Question: Im having a problem with my ListView adapter, Everything is being parsed VIA json into the list View just fine but when I click on the ListView, it always shows me the results from the last parsed json in the ListView.
Here is my first class called Jobs:
'''
public class Jobs extends ListActivity {
// JSON Node names
private static final String jobs = "jobs";
private static final String job = "job";
private static final String pays = "pays";
private static final String ready_at = "ready_at";
private static final String due_by = "due_by";
private static final String customer_reference = "customer_reference";
private static final String pieces = "pieces";
private static final String weight = "weight";
private static final String pickup_name = "pickup_name";
private static final String pickup_addr1 = "pickup_addr1";
private static final String pickup_city = "pickup_city";
private static final String pickup_state = "pickup_state";
private static final String pickup_zip_postal = "pickup_zip_postal";
private static final String deliver_name = "deliver_name";
private static final String deliver_addr1 = "deliver_addr1";
private static final String deliver_city = "deliver_city";
private static final String deliver_state = "deliver_state";
private static final String deliver_zip_postal = "deliver_zip_postal";
private static final String signature_required = "signature_required";
private static final String pickup_to_see = "pickup_to_see";
private static final String pickup_room = "pickup_room";
private static final String pickup_phone = "pickup_phone";
private static final String deliver_to_see = "deliver_to_see";
private static final String deliver_room = "deliver_room";
private static final String pickup_special_instr = "pickup_special_instr";
private static final String deliver_special_instr = "deliver_special_instr";
private static final String deliver_phone = "deliver_phone";
String JOB, PAYS, READY_AT, DUE_BY, CUSTOMER_REFERENCE, PIECES, WEIGHT, PICKUP_NAME, PICKUP_ADDR1, PICKUP_CITY, PICKUP_STATE,
PICKUP_ZIP_POSTAL, DELIVER_NAME, DELIVER_ADDR1, DELIVER_CITY, DELIVER_STATE, DELIVER_ZIP_POSTAL, SIGNATURE_REQUIRED,
PICKUP_TO_SEE, PICKUP_ROOM, PICKUP_PHONE, DELIVER_TO_SEE, DELIVER_ROOM, PICKUP_SPECIAL_INSTR, DELIVER_SPECIAL_INSTR,
DELIVER_PHONE;
// Strings
String username, password, firstName, lastName, lastLatitudeUpdate, dvrcheckin, dvrScheduleToWork, dvrStartTime, jobs_assigned;
int checkedin, Minute, Hour, Minutedvr, Hourdvr, status;
Vibrator vib;
@Override
public void onCreate(Bundle savedInstanceState) {
super.onCreate(savedInstanceState);
setContentView(R.layout.jobs);
vib = (Vibrator) getSystemService(Context.VIBRATOR_SERVICE);
new ParseJobs().execute();
TextView assigned = (TextView) findViewById(R.id.assigned);
if (jobs_assigned.matches("0")){
assigned.setText("You have no jobs assigned");
} else {
assigned.setVisibility(View.GONE);
}
// selecting single ListView item
ListView lv = getListView();
// Launching new screen on Selecting Single ListItem
lv.setOnItemClickListener(new OnItemClickListener() {
@Override
public void onItemClick(AdapterView<?> parent, View view,
int position, long ide) {
vib.vibrate(40);
// Starting new intent
Intent in = new Intent(getApplicationContext(),
SingleMenuItemActivity.class);
in.putExtra(pays, PAYS);
in.putExtra(job, JOB);
in.putExtra(ready_at, READY_AT);
in.putExtra(due_by, DUE_BY);
in.putExtra(customer_reference, CUSTOMER_REFERENCE);
in.putExtra(pieces, PIECES);
in.putExtra(weight, WEIGHT);
in.putExtra(pickup_name, PICKUP_NAME);
in.putExtra(pickup_addr1, PICKUP_ADDR1);
in.putExtra(pickup_city, PICKUP_CITY);
in.putExtra(pickup_state, PICKUP_STATE);
in.putExtra(pickup_zip_postal, PICKUP_ZIP_POSTAL);
in.putExtra(deliver_name, DELIVER_NAME);
in.putExtra(deliver_addr1, DELIVER_ADDR1);
in.putExtra(deliver_city, DELIVER_CITY);
in.putExtra(deliver_state, DELIVER_STATE);
in.putExtra(deliver_zip_postal, DELIVER_ZIP_POSTAL);
in.putExtra(signature_required, SIGNATURE_REQUIRED);
in.putExtra(pickup_to_see, PICKUP_TO_SEE);
in.putExtra(pickup_room, PICKUP_ROOM);
in.putExtra(pickup_phone, PICKUP_PHONE);
in.putExtra(deliver_to_see, DELIVER_TO_SEE);
in.putExtra(deliver_room, DELIVER_ROOM);
in.putExtra(pickup_special_instr, PICKUP_SPECIAL_INSTR);
in.putExtra(deliver_special_instr, DELIVER_SPECIAL_INSTR);
in.putExtra(deliver_phone, DELIVER_PHONE);
startActivity(in);
Jobs.this.overridePendingTransition(R.anim.fadein, R.anim.fadeout);
}
});
}
public class ParseJobs extends AsyncTask<Void, Void, Void> {
// Hashmap for ListView
ArrayList<HashMap<String, String>> contactList = new ArrayList<HashMap<String, String>>();
// contacts JSONArray
JSONArray JOBS;
ProgressDialog VerifyDriver;
@Override
protected void onPreExecute() {
VerifyDriver = ProgressDialog.show(Jobs.this, "Getting Your Jobs", "Loading Data... Please Wait...");
WindowManager.LayoutParams lp = VerifyDriver.getWindow().getAttributes();
VerifyDriver.getWindow().addFlags(WindowManager.LayoutParams.FLAG_DIM_BEHIND);
lp.dimAmount = .65f;
VerifyDriver.getWindow().setAttributes(lp);
Intent i = getIntent();
username = i.getExtras().getString("uid");
password = i.getExtras().getString("pwd");
firstName = i.getExtras().getString("firstName");
lastName = i.getExtras().getString("lastName");
lastLatitudeUpdate = i.getExtras().getString("lastLatitudeUpdate");
Minute = i.getExtras().getInt("Minute");
Hour = i.getExtras().getInt("Hour");
dvrcheckin = i.getExtras().getString("check-in");
Hourdvr = i.getExtras().getInt("Hourdvr");
Minutedvr = i.getExtras().getInt("Minutedvr");
status = i.getExtras().getInt("status");
dvrScheduleToWork = i.getExtras().getString("dvrScheduleToWork");
dvrStartTime = i.getExtras().getString("dvrStartTime");
jobs_assigned = i.getExtras().getString("jobs_assigned");
}
@Override
protected Void doInBackground(Void... params) {
// getting JSON string from URL
JSONObject json = JSONfunction.getJSONfromURL("http://www.jetdelivery.com/mobile/api/getresourcestatus/?type=json&uid=" + (username) + "&pwd=" + (password));
try {
// Getting Array of Contacts
JOBS = json.getJSONArray(jobs);
// looping through All Contacts
for (int i1 = 0; i1 < JOBS.length(); i1++) {
JSONObject c = JOBS.getJSONObject(i1);
// Storing each json item in variable
JOB = c.getString(job);
PAYS = c.getString(pays);
READY_AT = c.getString(ready_at);
DUE_BY = c.getString(due_by);
DELIVER_PHONE = c.getString(deliver_phone);
PIECES = c.getString(pieces);
WEIGHT = c.getString(weight);
PICKUP_NAME = c.getString(pickup_name);
PICKUP_ADDR1 = c.getString(pickup_addr1);
PICKUP_CITY = c.getString(pickup_city);
PICKUP_STATE = c.getString(pickup_state);
PICKUP_ZIP_POSTAL = c.getString(pickup_zip_postal);
DELIVER_NAME = c.getString(deliver_name);
DELIVER_ADDR1 = c.getString(deliver_addr1);
DELIVER_CITY = c.getString(deliver_city);
DELIVER_STATE = c.getString(deliver_state);
DELIVER_ZIP_POSTAL = c.getString(deliver_zip_postal);
SIGNATURE_REQUIRED = c.getString(signature_required);
PICKUP_TO_SEE = c.getString(pickup_to_see);
PICKUP_ROOM = c.getString(pickup_room);
PICKUP_PHONE = c.getString(pickup_phone);
DELIVER_TO_SEE = c.getString(deliver_to_see);
DELIVER_ROOM = c.getString(deliver_room);
PICKUP_SPECIAL_INSTR = c.getString(pickup_special_instr);
DELIVER_SPECIAL_INSTR = c.getString(deliver_special_instr);
CUSTOMER_REFERENCE = c.getString(customer_reference);
// creating new HashMap
HashMap<String, String> map = new HashMap<String, String>();
// adding each child node to HashMap key => value
map.put(job, JOB);
map.put(pays, PAYS);
map.put(ready_at, READY_AT);
// map.put(weight, mobile);
// adding HashList to ArrayList
contactList.add(map);
}
} catch (JSONException e) {
e.printStackTrace();
}
return null;
}
@Override
protected void onPostExecute(Void result) {
super.onPostExecute(result);
WindowManager.LayoutParams params = getWindow().getAttributes();
Jobs.this.getWindow().addFlags(WindowManager.LayoutParams.FLAG_DIM_BEHIND);
params.x = 0;
params.height = 520;
params.width = 480;
params.y = 200;
params.dimAmount = .70f;
Jobs.this.getWindow().setAttributes(params);
/** Updating parsed JSON data into ListView */
ListAdapter adapter = new SimpleAdapter(Jobs.this, contactList, R.layout.list_item, new String[] { job, pays, ready_at }, new int[] { R.id.job1, R.id.pays1, R.id.ready_at1 });
setListAdapter(adapter);
VerifyDriver.dismiss();
}
}
@Override
protected void onResume() {
super.onResume();
Jobs.this.overridePendingTransition(R.anim.fadein, R.anim.fadeout);
}
@Override
protected void onPause() {
super.onPause();
Jobs.this.overridePendingTransition(R.anim.fadein, R.anim.fadeout);
}
@Override
public void onBackPressed() {
vib.vibrate(40);
// Send username and password strings into screen1 class
Intent i = new Intent(Jobs.this, screen1.class);
i.putExtra("uid", username);
i.putExtra("pwd", password);
i.putExtra("Minute", Minute);
i.putExtra("Hour", Hour);
i.putExtra("firstName", firstName);
i.putExtra("lastName", lastName);
i.putExtra("check-in", dvrcheckin);
i.putExtra("Hourdvr", Hourdvr);
i.putExtra("Minutedvr", Minutedvr);
i.putExtra("status", status);
i.putExtra("lastLatitudeUpdate", lastLatitudeUpdate);
i.putExtra("dvrScheduleToWork", dvrScheduleToWork);
i.putExtra("dvrStartTime", dvrStartTime);
i.putExtra("jobs_assigned", jobs_assigned);
Jobs.this.finish();
startActivity(i);
Jobs.this.overridePendingTransition(R.anim.fadein, R.anim.fadeout);
}
@Override
protected void onRestart() {
super.onRestart();
Intent i = new Intent(this, AgentPortalActivity.class);
startActivity(i);
Jobs.this.overridePendingTransition(R.anim.fadein, R.anim.fadeout);
}
}
'''
Heres me second class which simply shows more information about the job when you click on the ListView:
'''
public class SingleMenuItemActivity extends Activity {
// JSON Node names
private static final String job = "job";
private static final String pays = "pays";
private static final String ready_at = "ready_at";
private static final String due_by = "due_by";
private static final String customer_reference = "customer_reference";
private static final String pieces = "pieces";
private static final String weight = "weight";
private static final String pickup_name = "pickup_name";
private static final String pickup_addr1 = "pickup_addr1";
private static final String pickup_city = "pickup_city";
private static final String pickup_state = "pickup_state";
private static final String pickup_zip_postal = "pickup_zip_postal";
private static final String deliver_name = "deliver_name";
private static final String deliver_addr1 = "deliver_addr1";
private static final String deliver_city = "deliver_city";
private static final String deliver_state = "deliver_state";
private static final String deliver_zip_postal = "deliver_zip_postal";
private static final String signature_required = "signature_required";
private static final String pickup_to_see = "pickup_to_see";
private static final String pickup_room = "pickup_room";
private static final String pickup_phone = "pickup_phone";
private static final String deliver_to_see = "deliver_to_see";
private static final String deliver_room = "deliver_room";
private static final String pickup_special_instr = "pickup_special_instr";
private static final String deliver_special_instr = "deliver_special_instr";
private static final String deliver_phone = "deliver_phone";
String JOB, PAYS, READY_AT, DUE_BY, CUSTOMER_REFERENCE, PIECES, WEIGHT, SIGNATURE_REQUIRED, // General Job Information
PICKUP_NAME,PICKUP_TO_SEE, PICKUP_ROOM, PICKUP_ADDR1, PICKUP_CITY, PICKUP_STATE, PICKUP_ZIP_POSTAL, PICKUP_PHONE, PICKUP_SPECIAL_INSTR, // Pickup Job Information
DELIVER_NAME, DELIVER_ADDR1, DELIVER_CITY, DELIVER_STATE, DELIVER_ZIP_POSTAL, DELIVER_TO_SEE, DELIVER_ROOM, DELIVER_SPECIAL_INSTR, DELIVER_PHONE, // Deliver Job Information
username, password, firstName, lastName, lastLatitudeUpdate, dvrcheckin, dvrScheduleToWork, dvrStartTime, jobs_assigned; // Original Strings Passed through from main Activity
int checkedin, Minute, Hour, Minutedvr, Hourdvr, status; // Integers Passed through from main Activity
Vibrator vib;
@Override
public void onCreate(Bundle savedInstanceState) {
super.onCreate(savedInstanceState);
requestWindowFeature(Window.FEATURE_NO_TITLE);
setContentView(R.layout.single_menu_item_activity);
vib = (Vibrator) getSystemService(Context.VIBRATOR_SERVICE);
Get_Intents();
////////////////////////////////////////////////////////
//////// Initializing all TextViews ////////
////////////////////////////////////////////////////////
TextView trackno = (TextView) findViewById(R.id.trackno);
TextView readyAT = (TextView) findViewById(R.id.readyAT);
TextView jobpays = (TextView) findViewById(R.id.jobpays);
TextView pcs = (TextView) findViewById(R.id.pcs);
TextView weightt = (TextView) findViewById(R.id.weightt);
TextView custref = (TextView) findViewById(R.id.custref);
TextView dueby = (TextView) findViewById(R.id.dueby);
TextView sigreq = (TextView) findViewById(R.id.sigreq);
/////////////// PickUp TextViews //////////////////////
TextView puname = (TextView) findViewById(R.id.puname);
TextView puaddress = (TextView) findViewById(R.id.puaddress);
TextView puroom = (TextView) findViewById(R.id.puroom);
TextView pusee = (TextView) findViewById(R.id.pusee);
TextView puphone = (TextView) findViewById(R.id.puphone);
TextView puinstructions = (TextView) findViewById(R.id.puinstructions);
////////////// Deliver TextViews ///////////////////
TextView delname = (TextView) findViewById(R.id.delname);
TextView deladdress = (TextView) findViewById(R.id.deladdress);
TextView delroom = (TextView) findViewById(R.id.delroom);
TextView delsee = (TextView) findViewById(R.id.delsee);
TextView delphone = (TextView) findViewById(R.id.delphone);
TextView delinstructions = (TextView) findViewById(R.id.delinstructions);
///////////// Miscellaneous TextViews /////////////////
TextView origin = (TextView) findViewById(R.id.origin);
TextView destination = (TextView) findViewById(R.id.destination);
origin.setText(Html.fromHtml("<i><u>ORIGIN</u></i> "));
destination.setText(Html.fromHtml("<i><u>DESTINATION</u></i> "));
/////////////////////////////////
// Setting String to TextViews //
/////////////////////////////////
trackno.setText(JOB);
readyAT.setText(READY_AT);
jobpays.setText(PAYS);
pcs.setText(PIECES);
weightt.setText((WEIGHT) + " Lbs");
custref.setText(CUSTOMER_REFERENCE);
dueby.setText(DUE_BY);
///////// Pickup Info ///////////
puname.setText(PICKUP_NAME);
puaddress.setText((PICKUP_ADDR1) + "
" + (PICKUP_CITY) + " " + (PICKUP_STATE) + " " + (PICKUP_ZIP_POSTAL));
puroom.setText(PICKUP_ROOM);
pusee.setText(PICKUP_TO_SEE);
puphone.setText(PICKUP_PHONE);
puinstructions.setText(PICKUP_SPECIAL_INSTR);
///////// Deliver Info //////////
delname.setText(DELIVER_NAME);
deladdress.setText((DELIVER_ADDR1) + "
" + (DELIVER_CITY) + " " + (DELIVER_STATE) + " " + (DELIVER_ZIP_POSTAL));
delroom.setText(DELIVER_ROOM);
delsee.setText(DELIVER_TO_SEE);
delphone.setText(DELIVER_PHONE);
delinstructions.setText(DELIVER_SPECIAL_INSTR);
//// Fixing String To Display ////
//// Yes or No Instead of Y or N ////
if (SIGNATURE_REQUIRED.matches("Y")){
sigreq.setText("Yes");
}
if (SIGNATURE_REQUIRED.matches("N")){
sigreq.setText("No");
}
Accept_Job_Button_Instructions();
Deny_Job_Button_Instructions();
}
private void Deny_Job_Button_Instructions() {
///////////////// Deny Button ///////////////////////////////
Button deny = (Button) findViewById(R.id.deny);
deny.setOnClickListener(new OnClickListener() {
@Override
public void onClick(View arg0) {
vib.vibrate(40);
startActivity(new Intent(SingleMenuItemActivity.this, JobDenied.class)); //SingleMenuItemActivity.this.finish();
overridePendingTransition(R.anim.fadein, R.anim.fadeout);
}
});
}
private void Accept_Job_Button_Instructions() {
///////////////// Accept Button //////////////////////////////
Button accept = (Button) findViewById(R.id.accept);
accept.setOnClickListener(new OnClickListener() {
@Override
public void onClick(View v) {
vib.vibrate(40);
}
});
}
// First Initialize upon Starting Activity //
private void Get_Intents() {
// getting intent data
Intent in = getIntent();
// Get JSON values from previous intent
PAYS = in.getStringExtra(pays);
JOB = in.getStringExtra(job);
READY_AT = in.getStringExtra(ready_at);
DUE_BY = in.getStringExtra(due_by);
CUSTOMER_REFERENCE = in.getStringExtra(customer_reference);
PIECES = in.getStringExtra(pieces);
WEIGHT = in.getStringExtra(weight);
SIGNATURE_REQUIRED = in.getStringExtra(signature_required);
// PickUp Info
PICKUP_NAME = in.getStringExtra(pickup_name);
PICKUP_ADDR1 = in.getStringExtra(pickup_addr1);
PICKUP_CITY = in.getStringExtra(pickup_city);
PICKUP_STATE = in.getStringExtra(pickup_state);
PICKUP_ZIP_POSTAL = in.getStringExtra(pickup_zip_postal);
PICKUP_TO_SEE = in.getStringExtra(pickup_to_see);
PICKUP_ROOM = in.getStringExtra(pickup_room);
PICKUP_PHONE = in.getStringExtra(pickup_phone);
PICKUP_SPECIAL_INSTR = in.getStringExtra(pickup_special_instr);
//Deliver Info
DELIVER_NAME = in.getStringExtra(deliver_name);
DELIVER_ADDR1 = in.getStringExtra(deliver_addr1);
DELIVER_CITY = in.getStringExtra(deliver_city);
DELIVER_STATE = in.getStringExtra(deliver_state);
DELIVER_ZIP_POSTAL = in.getStringExtra(deliver_zip_postal);
DELIVER_TO_SEE = in.getStringExtra(deliver_to_see);
DELIVER_ROOM = in.getStringExtra(deliver_room);
DELIVER_PHONE = in.getStringExtra(deliver_phone);
DELIVER_SPECIAL_INSTR = in.getStringExtra(deliver_special_instr);
}
@Override
protected void onResume() {
super.onResume();
overridePendingTransition(R.anim.fadein, R.anim.fadeout);
}
@Override
protected void onPause() {
super.onPause();
overridePendingTransition(R.anim.fadein, R.anim.fadeout);
}
@Override
public void onBackPressed() {
Intent i = new Intent(SingleMenuItemActivity.this, AgentPortalActivity.class);
startActivity(i);
SingleMenuItemActivity.this.finish();
overridePendingTransition(R.anim.fadein, R.anim.fadeout);
}
@Override
protected void onRestart() {
super.onRestart();
Intent i = new Intent(this, AgentPortalActivity.class);
startActivity(i);
overridePendingTransition(R.anim.fadein, R.anim.fadeout);
}
}
'''
Here are some images to help explain the situation better.

For example, I clicked on Job no. <PHONE> in the ListView and it will send me into the Next Activity but as you can see the Job numbers are totally off (the second image with <PHONE> is actually the last job inside the ListView and will always show me the last Listview)
Any suggestions?
Here are my logs after following what skUDA suggested:
'''
07-17 08:37:17.158: W/dalvikvm(12096): threadid=1: thread exiting with uncaught exception (group=0x40015578)
07-17 08:37:17.162: E/AndroidRuntime(12096): FATAL EXCEPTION: main
07-17 08:37:17.162: E/AndroidRuntime(12096): java.lang.RuntimeException: Unable to start activity ComponentInfo{com.jetdelivery.mobile/com.jetdelivery.mobile.SingleMenuItemActivity}: java.lang.NullPointerException
07-17 08:37:17.162: E/AndroidRuntime(12096): at android.app.ActivityThread.performLaunchActivity(ActivityThread.java:1651)
07-17 08:37:17.162: E/AndroidRuntime(12096): at android.app.ActivityThread.handleLaunchActivity(ActivityThread.java:1667)
07-17 08:37:17.162: E/AndroidRuntime(12096): at android.app.ActivityThread.access$1500(ActivityThread.java:117)
07-17 08:37:17.162: E/AndroidRuntime(12096): at android.app.ActivityThread$H.handleMessage(ActivityThread.java:935)
07-17 08:37:17.162: E/AndroidRuntime(12096): at android.os.Handler.dispatchMessage(Handler.java:99)
07-17 08:37:17.162: E/AndroidRuntime(12096): at android.os.Looper.loop(Looper.java:130)
07-17 08:37:17.162: E/AndroidRuntime(12096): at android.app.ActivityThread.main(ActivityThread.java:3687)
07-17 08:37:17.162: E/AndroidRuntime(12096): at java.lang.reflect.Method.invokeNative(Native Method)
07-17 08:37:17.162: E/AndroidRuntime(12096): at java.lang.reflect.Method.invoke(Method.java:507)
07-17 08:37:17.162: E/AndroidRuntime(12096): at com.android.internal.os.ZygoteInit$MethodAndArgsCaller.run(ZygoteInit.java:842)
07-17 08:37:17.162: E/AndroidRuntime(12096): at com.android.internal.os.ZygoteInit.main(ZygoteInit.java:600)
07-17 08:37:17.162: E/AndroidRuntime(12096): at dalvik.system.NativeStart.main(Native Method)
07-17 08:37:17.162: E/AndroidRuntime(12096): Caused by: java.lang.NullPointerException
07-17 08:37:17.162: E/AndroidRuntime(12096): at com.jetdelivery.mobile.SingleMenuItemActivity.onCreate(SingleMenuItemActivity.java:146)
07-17 08:37:17.162: E/AndroidRuntime(12096): at android.app.Instrumentation.callActivityOnCreate(Instrumentation.java:1047)
07-17 08:37:17.162: E/AndroidRuntime(12096): at android.app.ActivityThread.performLaunchActivity(ActivityThread.java:1615)
07-17 08:37:17.162: E/AndroidRuntime(12096):
'''
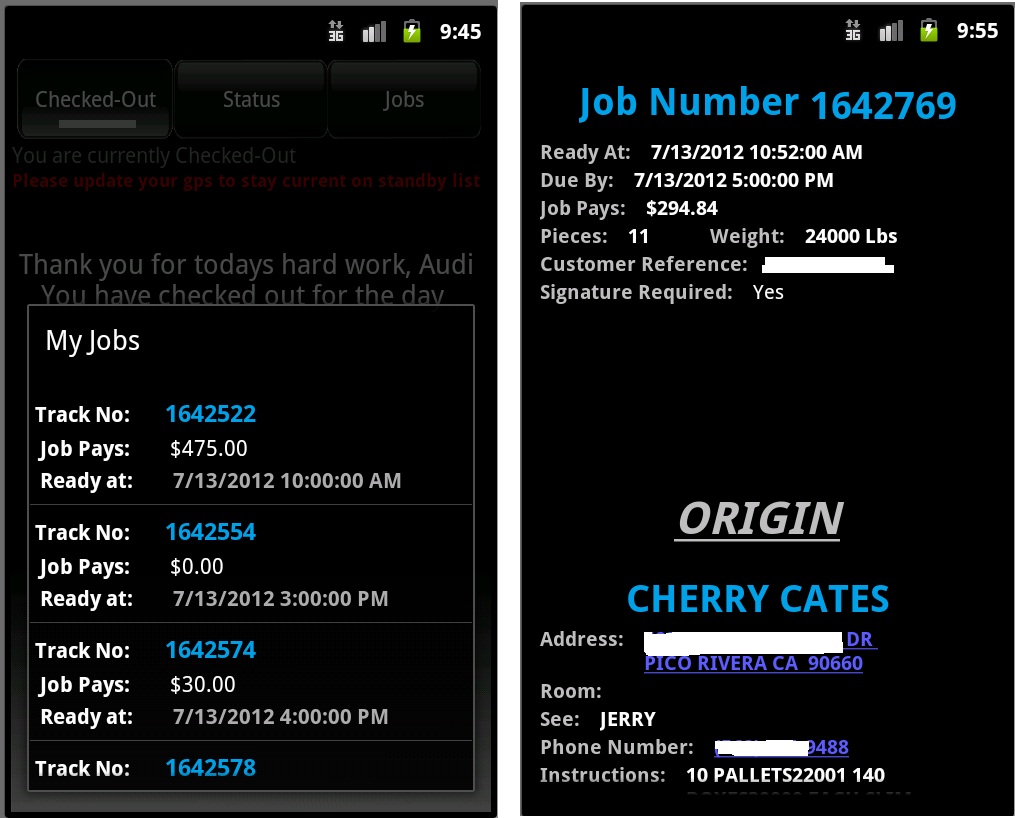
Answer: The problem is that your strings (JOB, PAYS, READY_AT, DUE_BY, etc) that you're sending into the intent are set to the last one because that was the last view that was created. Try
'''
Object j = lv.getAdapter().getItem(position);
'''
(where object is whatever data type your item is) in your onItemClickListener, and get the string values from there.
Edit: A breakdown in greater detail.
After further review of your code, I see an easy solution to implement. In your doInBackground method, you set each of your strings to whatever you got from the JSONArray. Since you send these strings through the intent, you end up with whatever the last job was that was downloaded and mapped. My suggestion: Take the JSONArray JOBS and declare it as a field variable in the Jobs class. Here it will be accessible by both your inner async class and throughout your Jobs class. Now, change your onItemClickListener to something like:
'''
lv.setOnItemClickListener(new OnItemClickListener() {
@Override
public void onItemClick(AdapterView<?> parent, View view,
int position, long ide) {
vib.vibrate(40);
// Starting new intent
try {
Intent in = new Intent(getApplicationContext(),
SingleMenuItemActivity.class);
in.putExtra("jobInfo", JOBS.getJSONObject(position).toString());
startActivity(in);
Jobs.this.overridePendingTransition(R.anim.fadein, R.anim.fadeout);
} catch (Exception e) {
e.printStackTrace();
}
}
});
'''
BlaineOmega is correct in questioning why you're putting so many data extras into your intent. Since you're working with JSONObjects, just send the JSONString to your next activity. Then create a global JSONObject and initialize it in your onCreate like so:
'''
myJsonJob = new JSONObject(getIntent().getStringExtra("jobInfo"));
'''
Now you can use the JSONObject methods to access your data directly instead of getting it from the intent and storing it in string variables, then setting your textviews with those string varriables.(Btw, you can pretty much cut out the whole string variable step no matter how you do it by just going
'''
myTextView.setText(intent.getStringExtra("nameOfString"))
'''
Like, in your code, it would be:
'''
trackno.setText(in.getStringExtra(job)).
'''
instead of assigning the string to a variable then setting it with the variable. It cuts down on memory usage and the extra cost of the middle man.)
That should solve your problem.